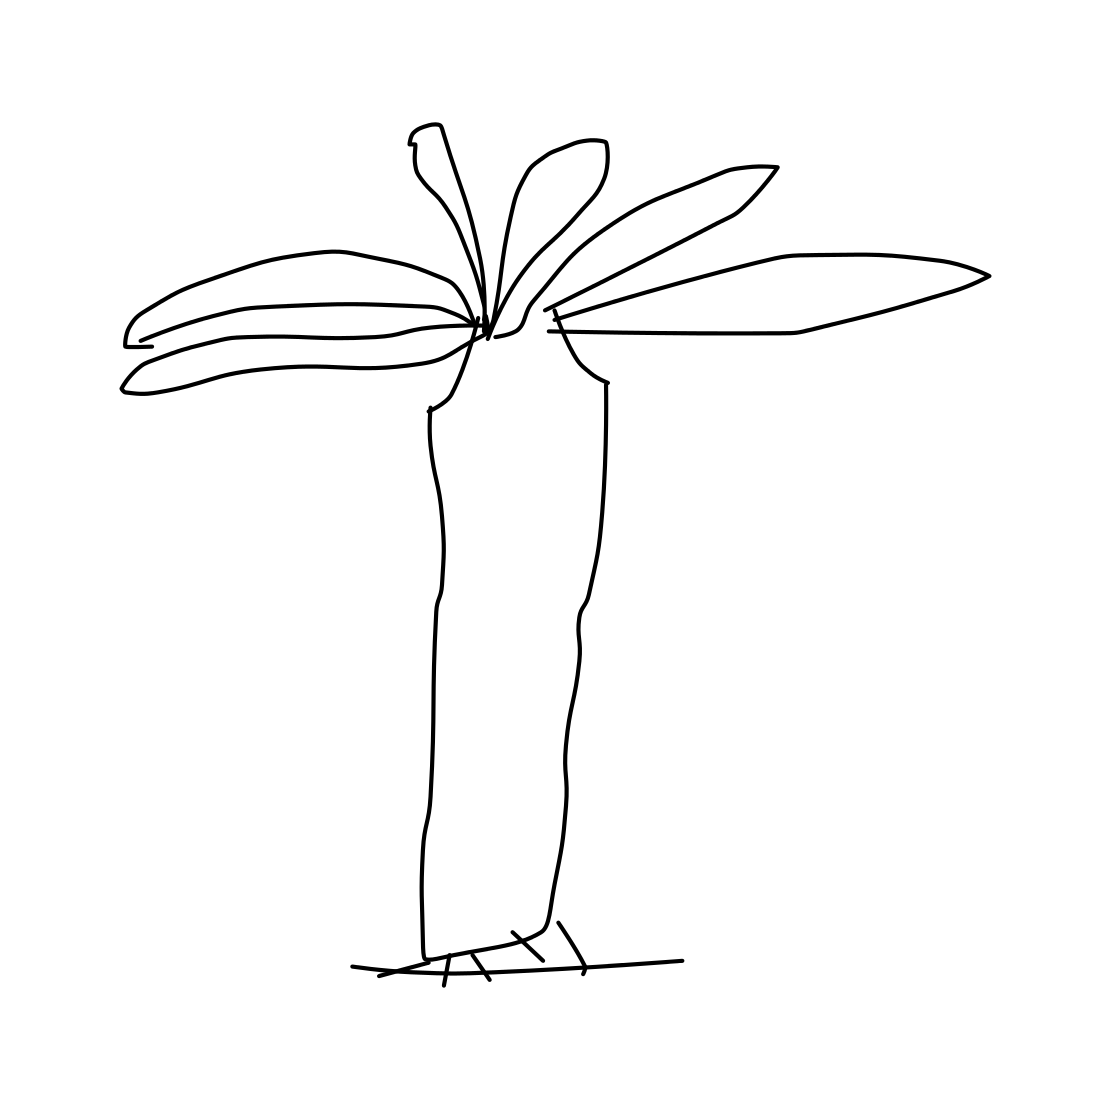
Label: palm tree